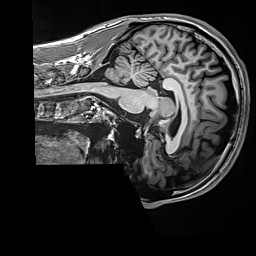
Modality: T1w
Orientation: sagittal
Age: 22
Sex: male
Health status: healthy
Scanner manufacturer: siemens
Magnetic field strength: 3 T
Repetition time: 2.5 s
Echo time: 0.00299 s